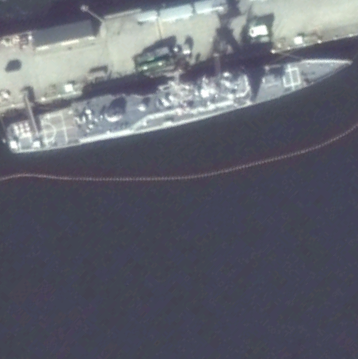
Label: cruiser